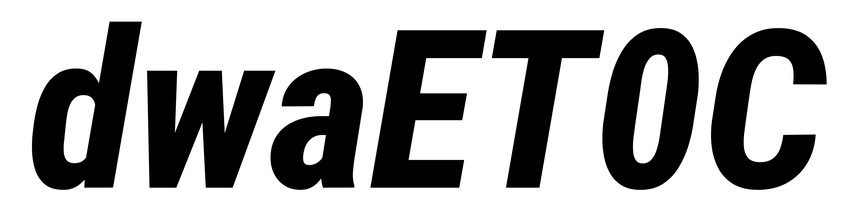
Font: Roboto-Italic_Condensed_ExtraBold_Italic